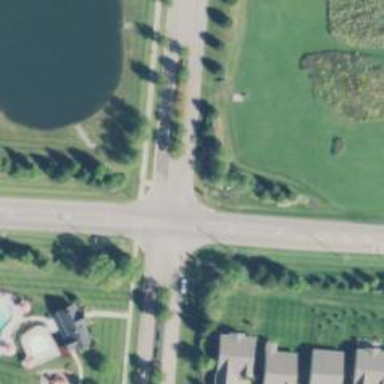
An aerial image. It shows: Unmarked crossing on footway.